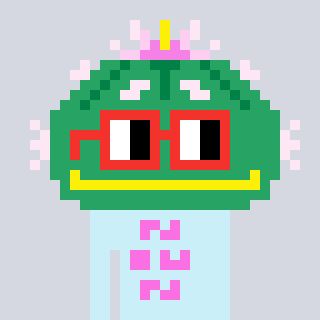
a pixel art character with square red glasses, a peyote-shaped head and a cold-colored body on a cool background